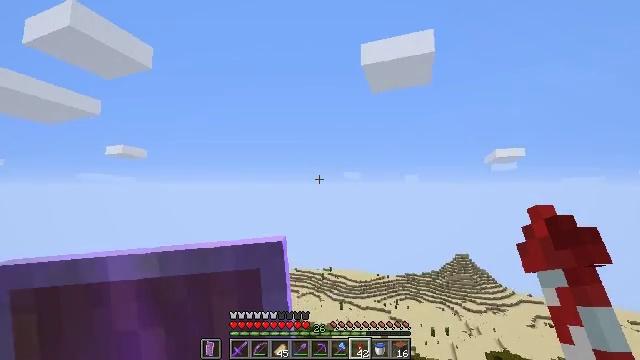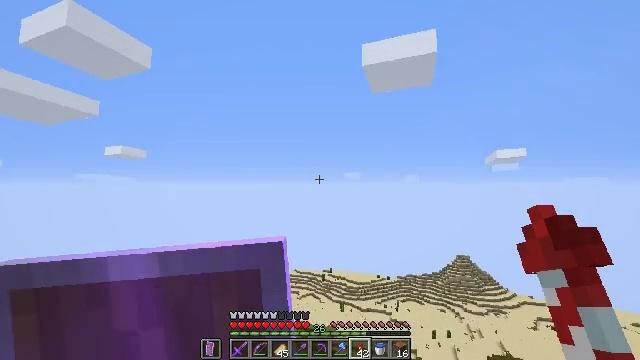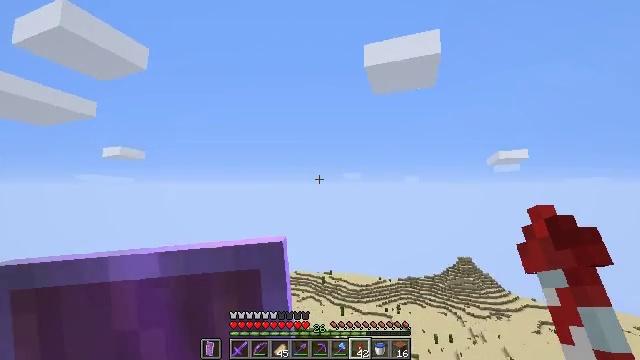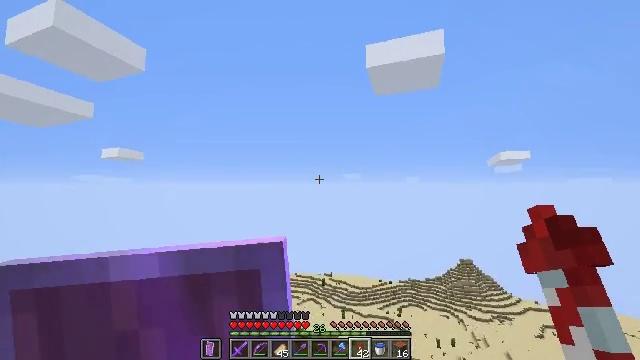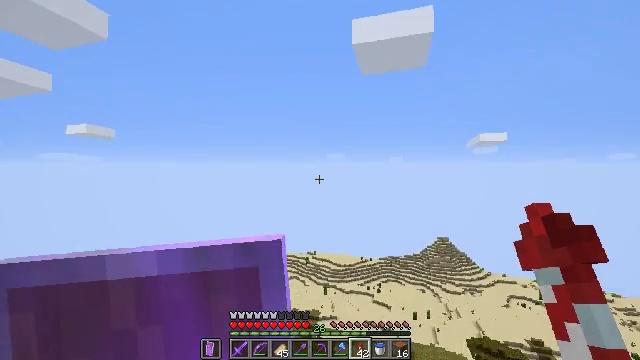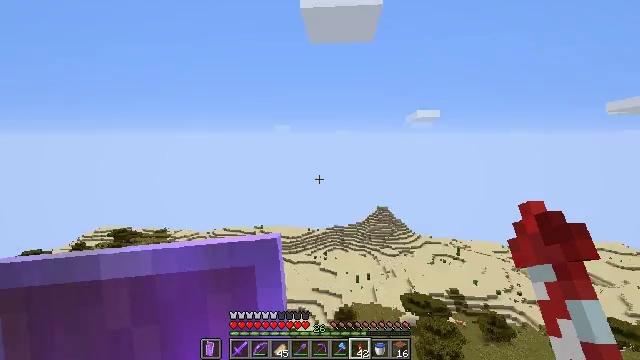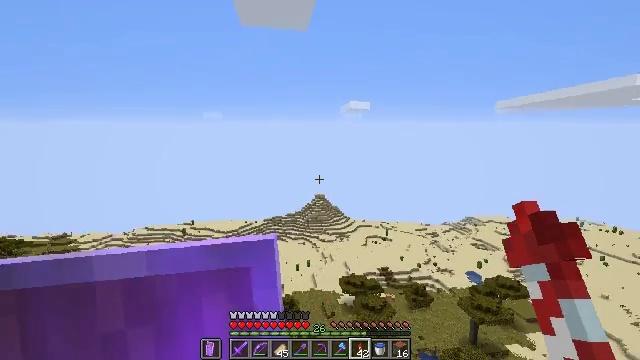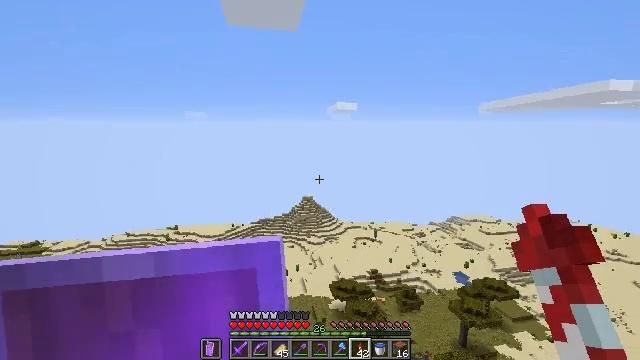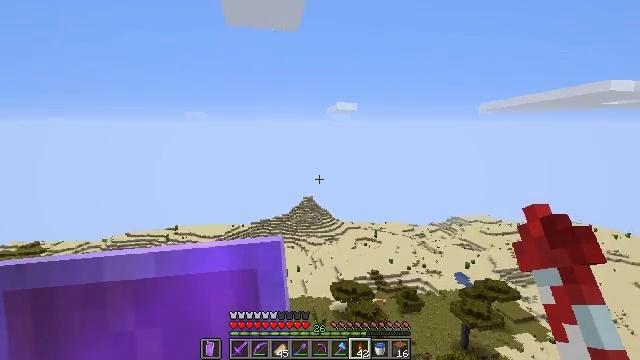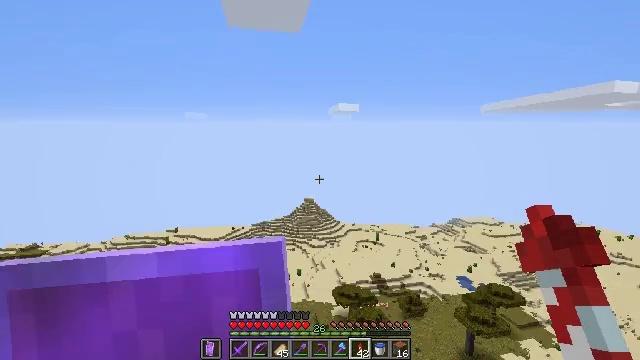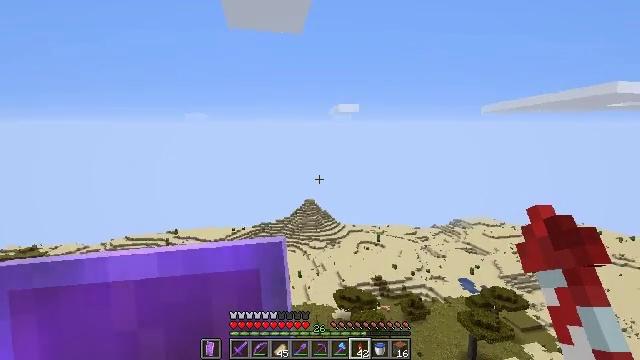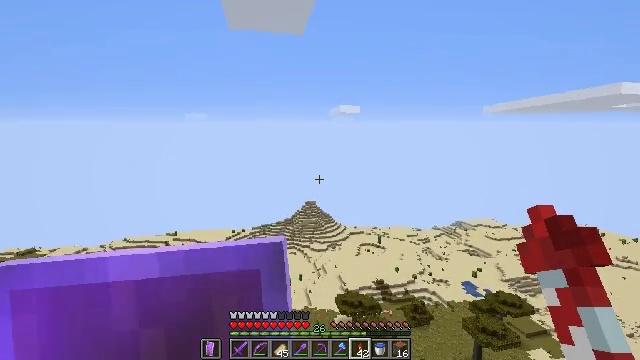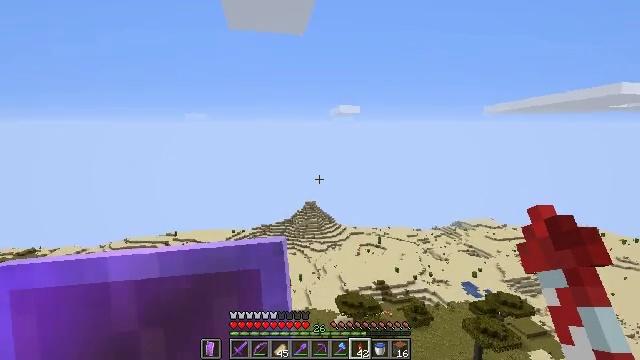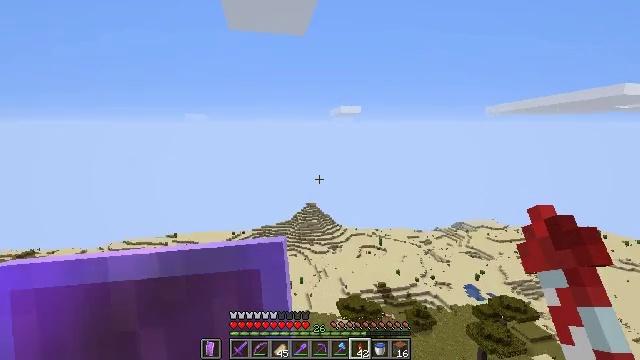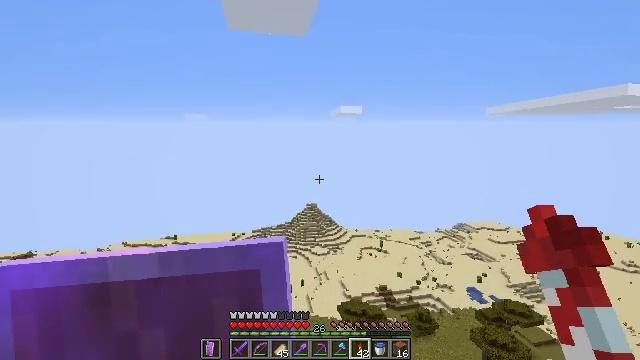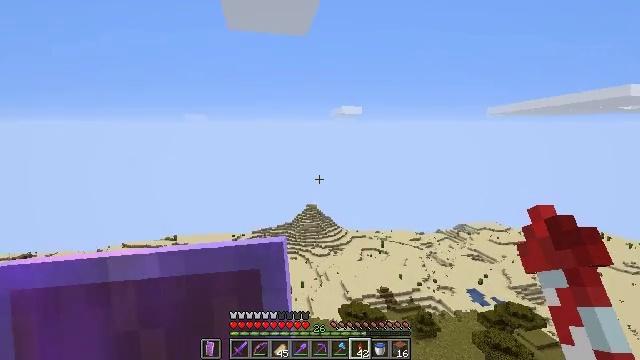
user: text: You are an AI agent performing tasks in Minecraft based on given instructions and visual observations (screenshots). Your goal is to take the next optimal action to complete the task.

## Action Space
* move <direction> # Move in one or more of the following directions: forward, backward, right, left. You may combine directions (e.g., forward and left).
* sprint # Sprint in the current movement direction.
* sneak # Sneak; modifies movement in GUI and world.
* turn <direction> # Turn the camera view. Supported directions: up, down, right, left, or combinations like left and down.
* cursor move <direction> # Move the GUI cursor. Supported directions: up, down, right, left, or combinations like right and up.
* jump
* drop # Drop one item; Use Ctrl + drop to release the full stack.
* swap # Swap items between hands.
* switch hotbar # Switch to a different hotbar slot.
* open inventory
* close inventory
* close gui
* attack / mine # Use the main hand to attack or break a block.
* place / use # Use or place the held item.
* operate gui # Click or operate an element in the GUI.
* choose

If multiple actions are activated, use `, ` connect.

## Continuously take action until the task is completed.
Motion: motion action
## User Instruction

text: drop acacia leaves
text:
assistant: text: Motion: no_op
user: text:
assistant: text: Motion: no_op
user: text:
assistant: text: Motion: no_op
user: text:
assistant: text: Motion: turn right and down
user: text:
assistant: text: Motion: turn right and down
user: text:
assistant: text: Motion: turn right and down
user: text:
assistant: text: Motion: turn right
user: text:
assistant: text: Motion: no_op
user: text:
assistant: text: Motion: no_op
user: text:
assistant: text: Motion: no_op
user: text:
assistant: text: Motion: no_op
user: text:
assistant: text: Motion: no_op
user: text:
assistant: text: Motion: no_op
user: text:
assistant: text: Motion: no_op
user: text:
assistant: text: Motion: no_op
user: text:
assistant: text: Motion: no_op
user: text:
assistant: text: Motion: no_op
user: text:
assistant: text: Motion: no_op
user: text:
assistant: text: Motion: no_op
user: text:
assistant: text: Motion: turn left
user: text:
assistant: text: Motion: turn left
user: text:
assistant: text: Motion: turn left
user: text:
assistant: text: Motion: turn left and up
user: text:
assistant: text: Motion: turn left and up
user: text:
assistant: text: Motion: turn left
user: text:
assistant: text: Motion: no_op
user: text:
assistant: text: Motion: turn left
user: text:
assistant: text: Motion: turn left
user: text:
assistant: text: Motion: no_op
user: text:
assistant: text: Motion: no_op